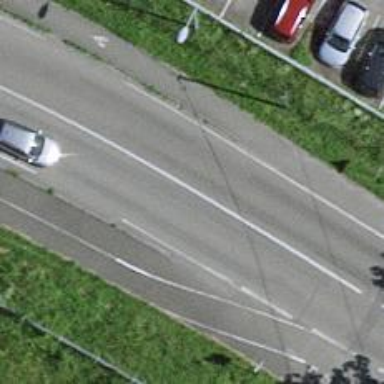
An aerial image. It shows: Secondary road with asphalt surface.